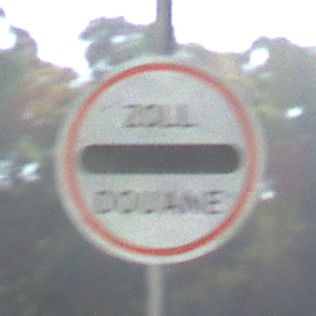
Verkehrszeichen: Zollstelle
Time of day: MorningAfternoon
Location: Outdoor (Nature)
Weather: PartlyCloudy
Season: NotSpecified
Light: Natural